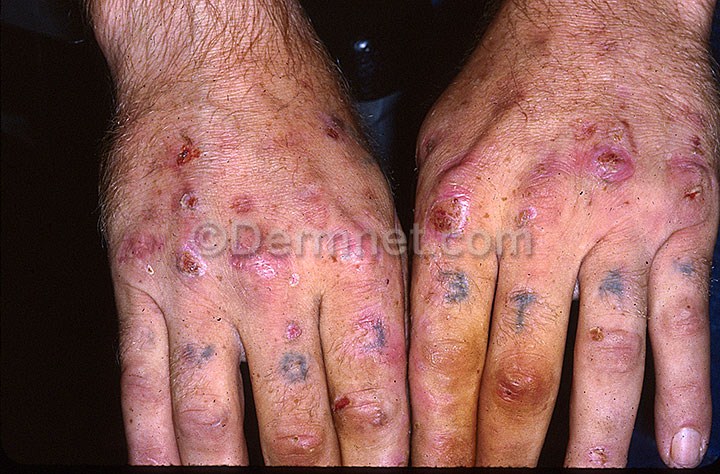
Disease: Light Diseases and Disorders of Pigmentation